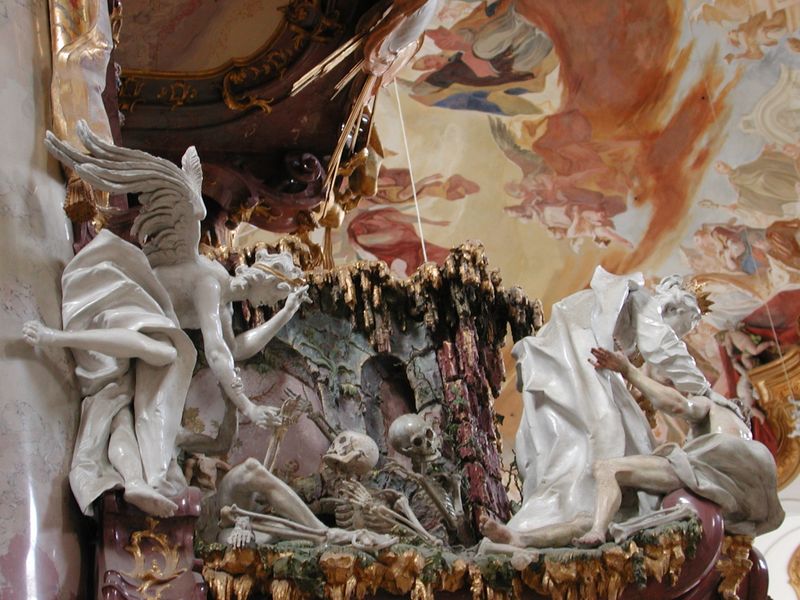
Titel: Klosterkirche Zwiefalten
Künstler: Johann Michael Fischer
Standort: Reutlingen, Kloster Zwiefalten (EU - D - BW)
Schlagwörter: blau, feuer, flügel, gemälde, gelb, grün, bunt, frau, marmor, säule, weiss, rot, tuch, barock, schädel, tod, tot, kirche, gewand, gold, decke, krone, engel, skulptur, figuren, stuck, max klinger, knochen, deckel, memento mori, gewölbe, stern, strahlen, abgrund, altar, skelett, kanzel, grab, königin, fresko, fresco, vergoldung, grabmal, deckenmalerei, skelette, dekenmalerei, deckengemäde, schäödel, knoichen, memnto mori